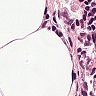
Metastatic tissue present: no